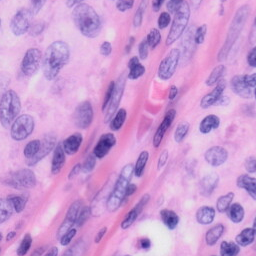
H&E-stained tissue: Skin